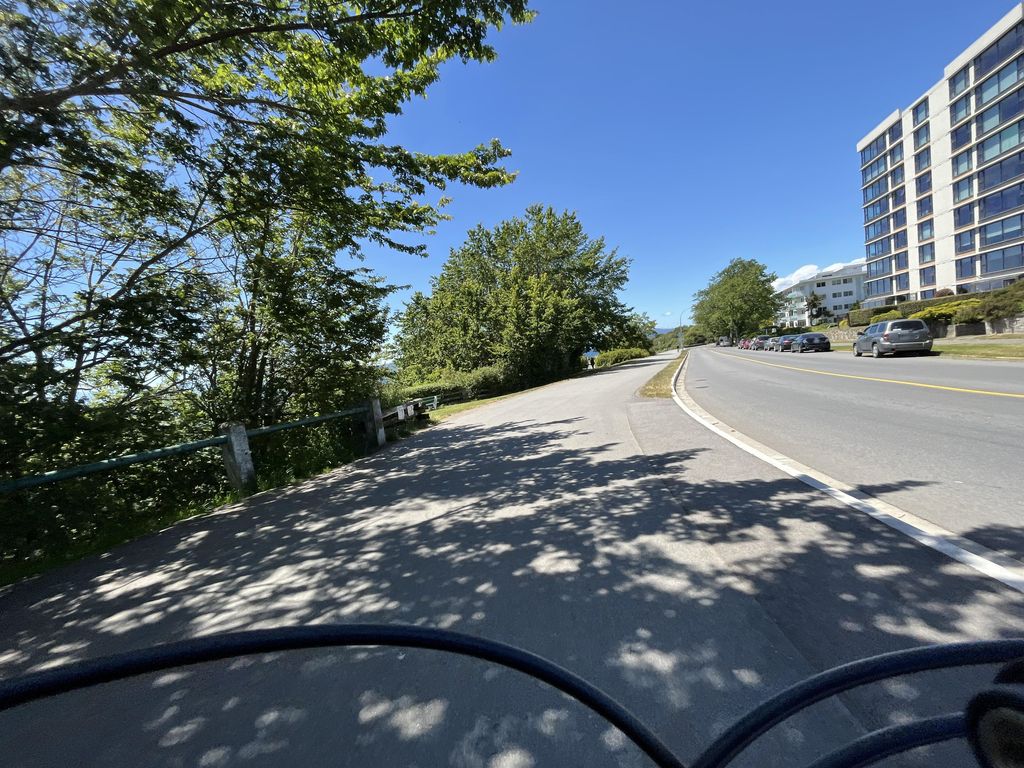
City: victoria